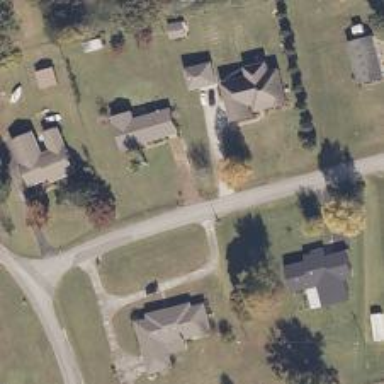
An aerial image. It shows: Driveway.